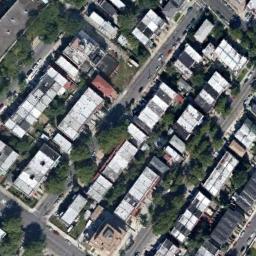
Label: residential